Field crop: maize
Growth stage: 2
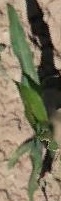
Species: maize